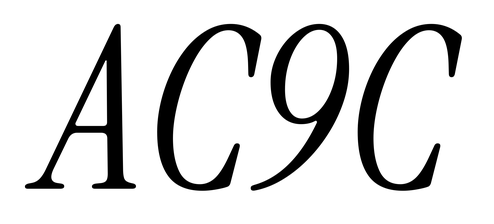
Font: InstrumentSerif-Italic